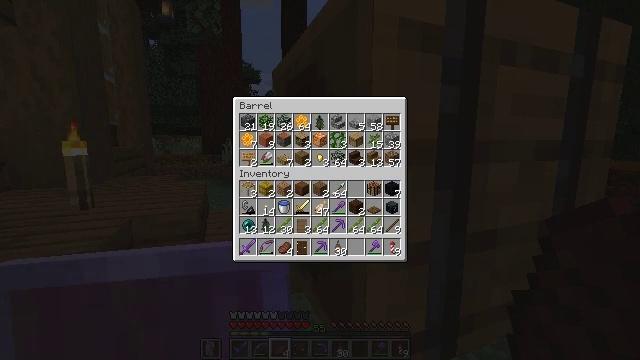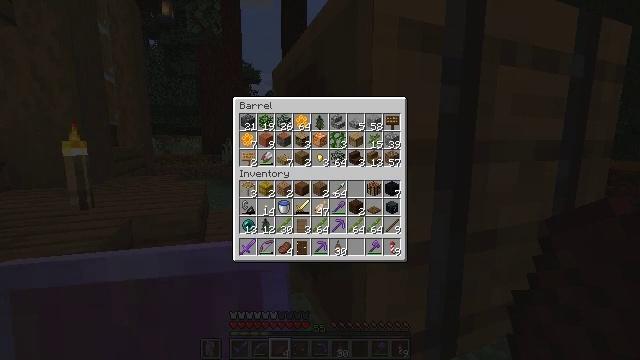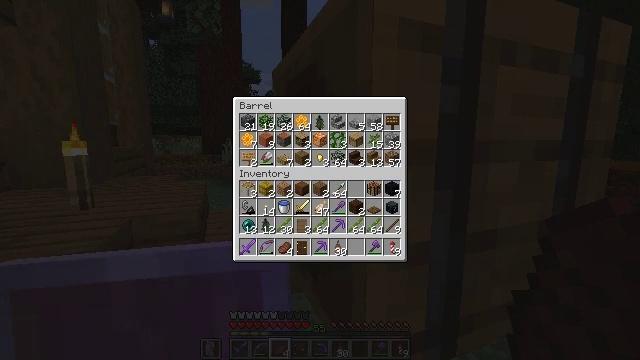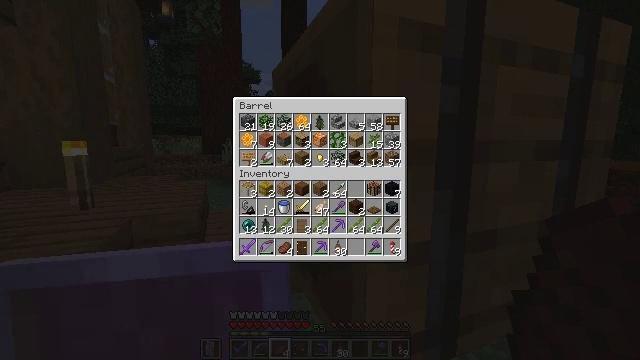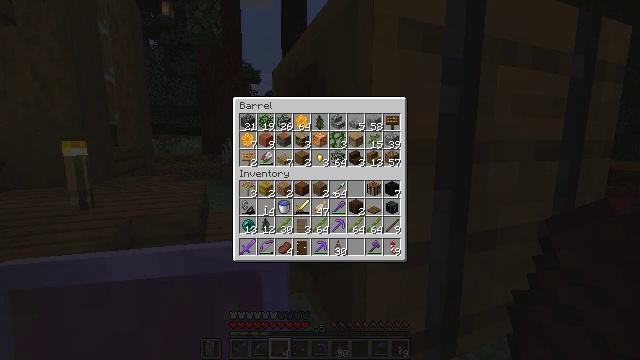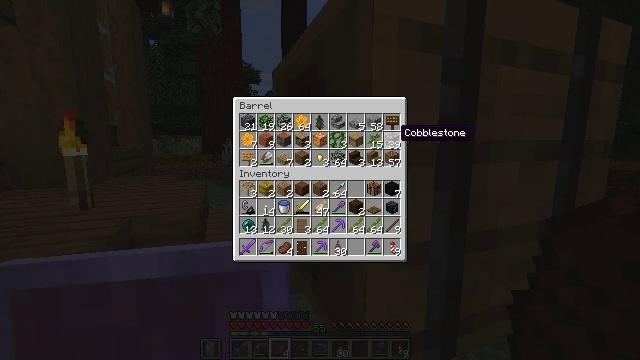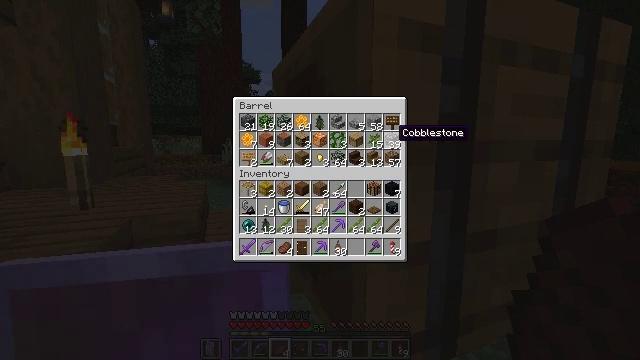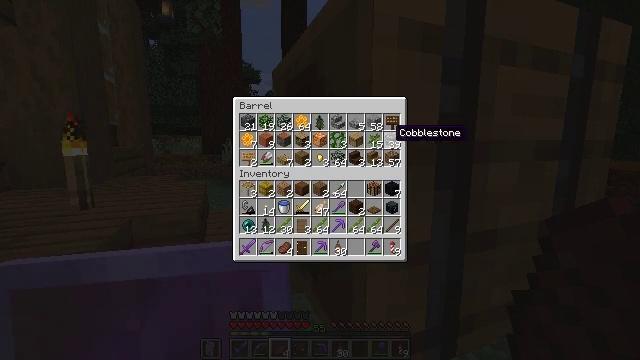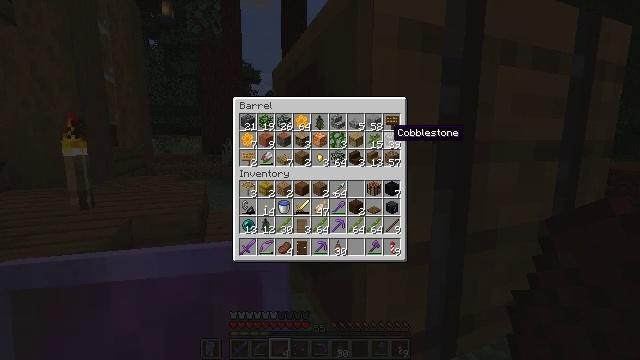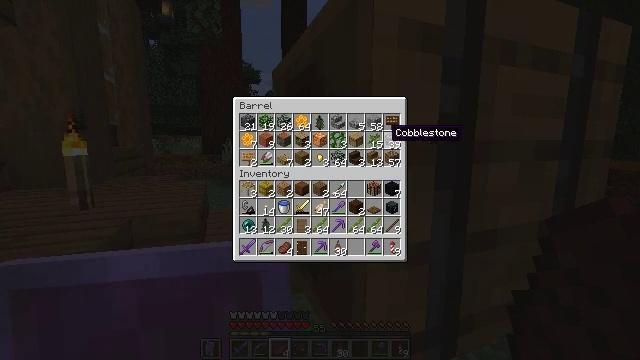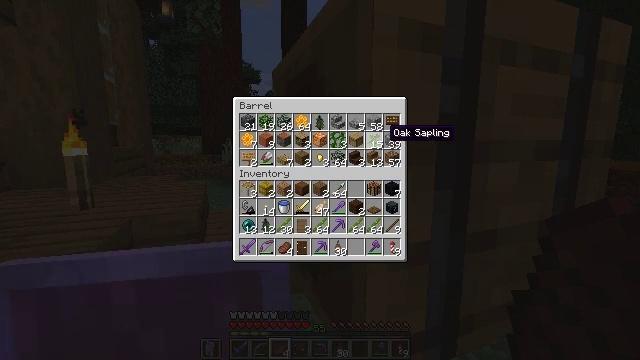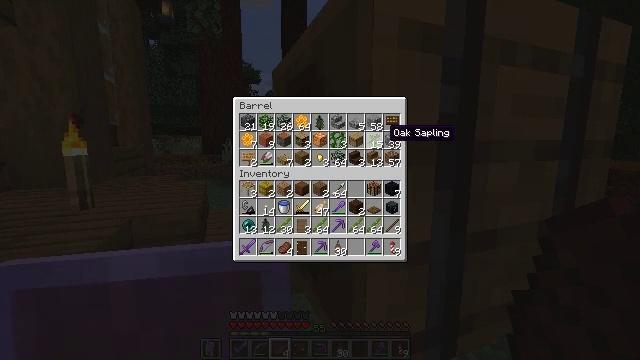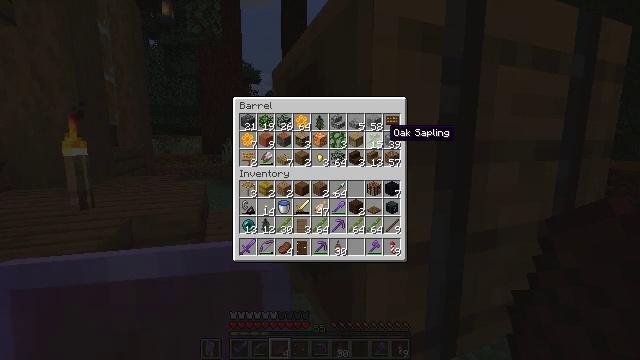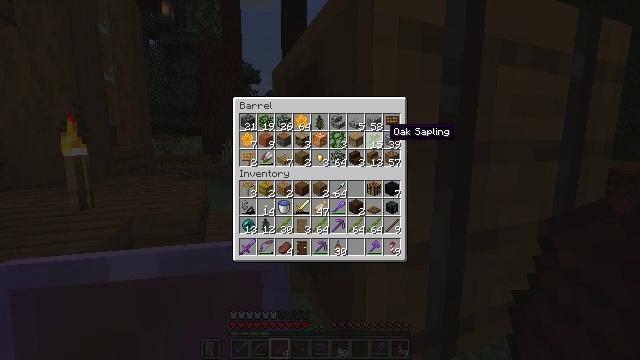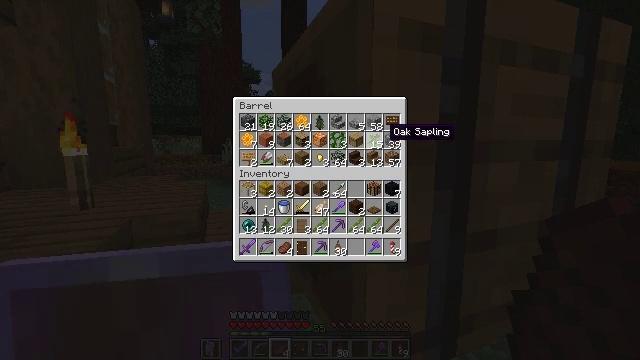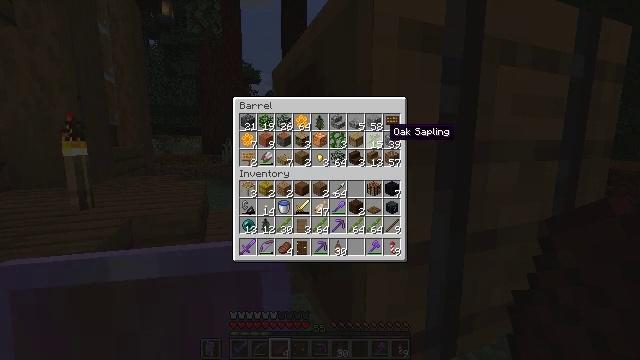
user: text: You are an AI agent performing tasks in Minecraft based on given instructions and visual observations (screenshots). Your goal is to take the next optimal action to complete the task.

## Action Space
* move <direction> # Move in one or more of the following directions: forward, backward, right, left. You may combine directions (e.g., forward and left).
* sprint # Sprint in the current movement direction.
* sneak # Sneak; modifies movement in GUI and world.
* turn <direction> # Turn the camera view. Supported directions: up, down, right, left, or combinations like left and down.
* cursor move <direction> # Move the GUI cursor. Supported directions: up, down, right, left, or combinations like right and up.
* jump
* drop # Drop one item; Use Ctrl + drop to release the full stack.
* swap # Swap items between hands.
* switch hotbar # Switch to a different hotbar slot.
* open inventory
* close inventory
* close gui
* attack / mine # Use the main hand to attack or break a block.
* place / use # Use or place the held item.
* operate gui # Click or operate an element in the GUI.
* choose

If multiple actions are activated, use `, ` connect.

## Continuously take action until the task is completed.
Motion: motion action
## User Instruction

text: Collect vines by mining them.
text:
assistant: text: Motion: no_op
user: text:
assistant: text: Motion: no_op
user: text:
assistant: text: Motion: no_op
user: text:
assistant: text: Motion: turn left
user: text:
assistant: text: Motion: turn left
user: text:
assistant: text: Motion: no_op
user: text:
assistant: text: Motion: no_op
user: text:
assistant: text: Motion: no_op
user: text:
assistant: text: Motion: no_op
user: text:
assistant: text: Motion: sneak
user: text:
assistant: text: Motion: sneak
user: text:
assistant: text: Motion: sneak
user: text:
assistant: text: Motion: sneak
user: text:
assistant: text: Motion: sneak
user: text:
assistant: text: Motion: sneak
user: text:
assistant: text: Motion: sneak
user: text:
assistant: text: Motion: sneak
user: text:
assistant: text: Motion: sneak
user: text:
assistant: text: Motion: sneak
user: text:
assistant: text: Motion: sneak
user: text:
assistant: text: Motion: sneak
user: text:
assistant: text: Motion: sneak
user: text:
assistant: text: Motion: sneak
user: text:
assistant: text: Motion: sneak
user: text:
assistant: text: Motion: sneak
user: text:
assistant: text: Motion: sneak
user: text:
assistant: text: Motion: sneak
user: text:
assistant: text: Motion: sneak
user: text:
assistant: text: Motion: sneak
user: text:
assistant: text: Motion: sneak